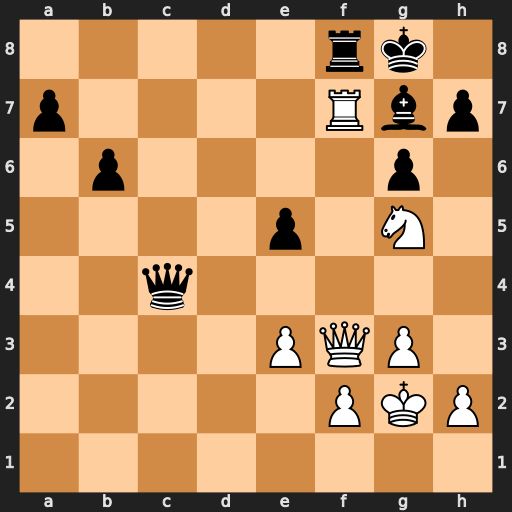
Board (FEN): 5rk1/p4Rbp/1p4p1/4p1N1/2q5/4PQP1/5PKP/8
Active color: w
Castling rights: -
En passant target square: -
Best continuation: Rxf8+ Bxf8 Qb7